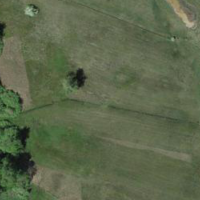
EUNIS habitat code: 16
Species observed at this site:
Rorippa palustris
Euonymus europaeus